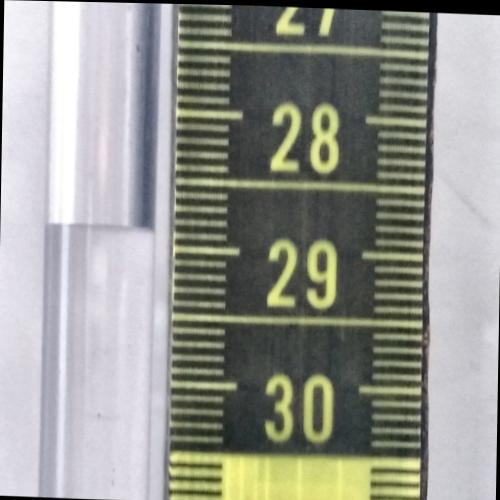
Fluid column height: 28.9 cm